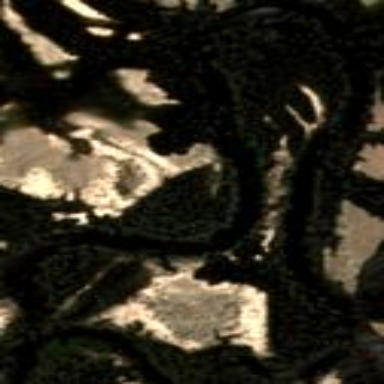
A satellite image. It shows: Dry swamp area covered with mud.